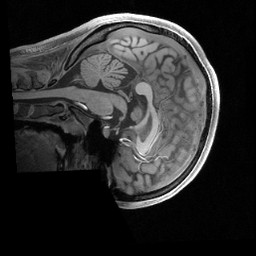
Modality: T1w
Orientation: sagittal
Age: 20
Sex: female
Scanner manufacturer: siemens
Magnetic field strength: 3 T
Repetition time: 2.4 s
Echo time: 0.00224 s